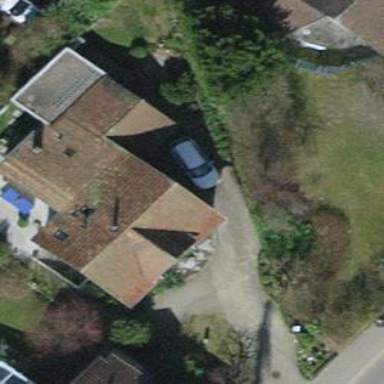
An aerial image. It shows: Detached building with flat roof.